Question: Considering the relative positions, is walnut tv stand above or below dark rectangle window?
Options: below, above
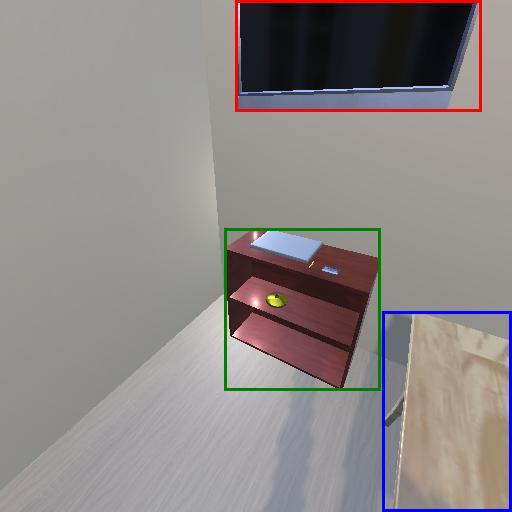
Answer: below